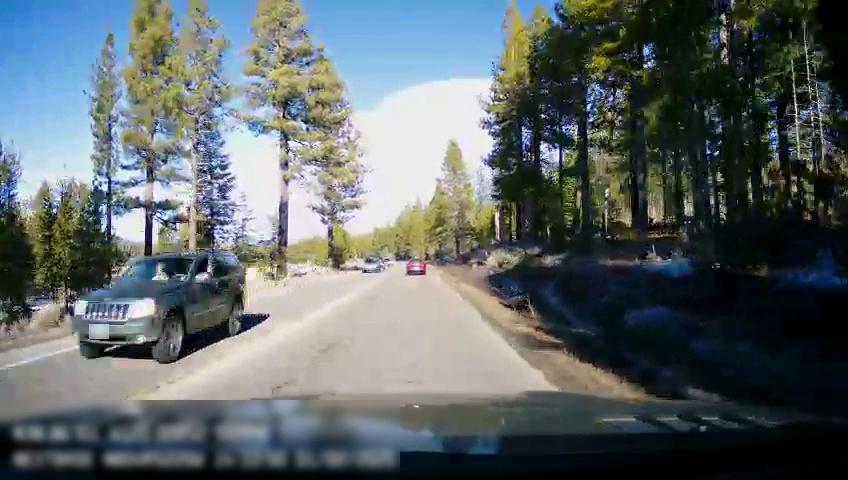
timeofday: Day
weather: Sunny
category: Drivable Space
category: Vehicles | Car
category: Vehicles | SUV
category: Vehicles | SUV
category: Lanes | Current Lane
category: Lanes | Opposite Lane